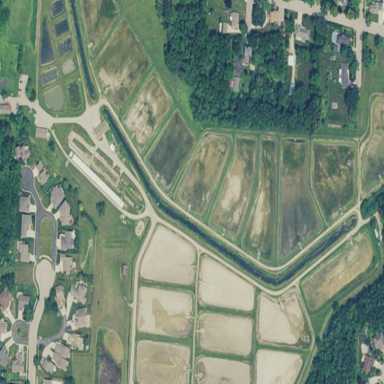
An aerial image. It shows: Area dedicated to aquaculture.